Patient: sex M, age 45
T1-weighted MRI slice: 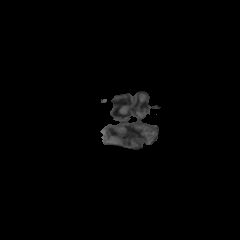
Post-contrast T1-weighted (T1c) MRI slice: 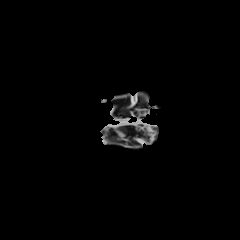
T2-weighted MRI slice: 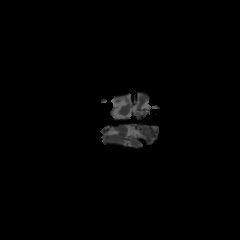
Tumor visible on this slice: no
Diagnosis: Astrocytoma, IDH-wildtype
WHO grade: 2